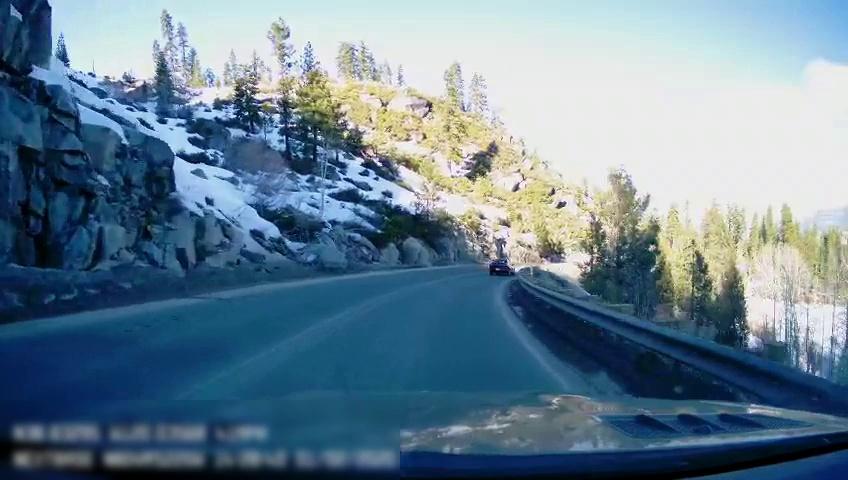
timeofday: Day
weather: Sunny
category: Drivable Space
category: Vehicles | Car
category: Lanes | Opposite Lane
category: Lanes | Current Lane
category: Lanes | Opposite Lane
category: Lanes | Current Lane